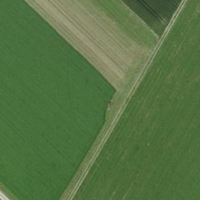
EUNIS habitat code: 52
Species observed at this site:
Milvus milvus